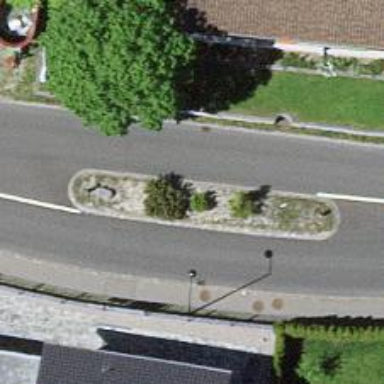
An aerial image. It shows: Traffic calming island.